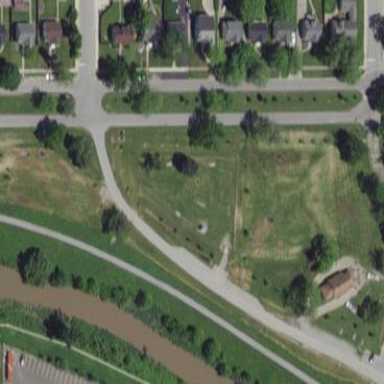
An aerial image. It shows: Dog park for leisure land.